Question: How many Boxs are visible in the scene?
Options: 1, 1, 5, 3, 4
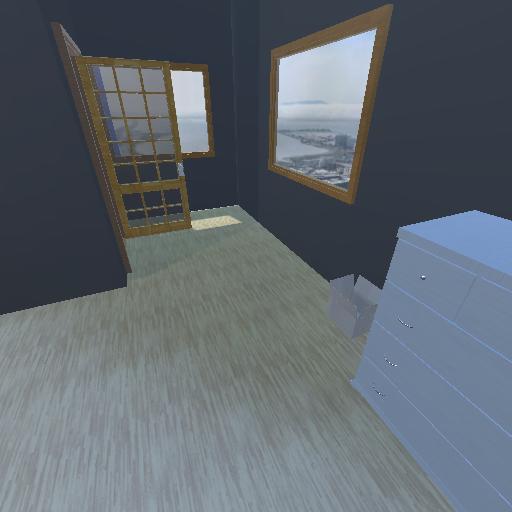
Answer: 1